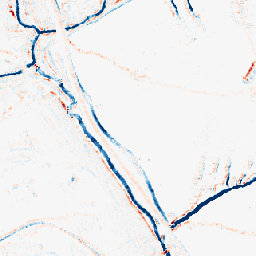
Category: morphological
Decomposition family: morphological_rect
Decomposition parameters: operation: average
width: 5
height: 5
Upsampling method: area
Upsampling parameters: scale: 8
Upsampling scale: 8